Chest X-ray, PA view. Patient: 36 years old, sex F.
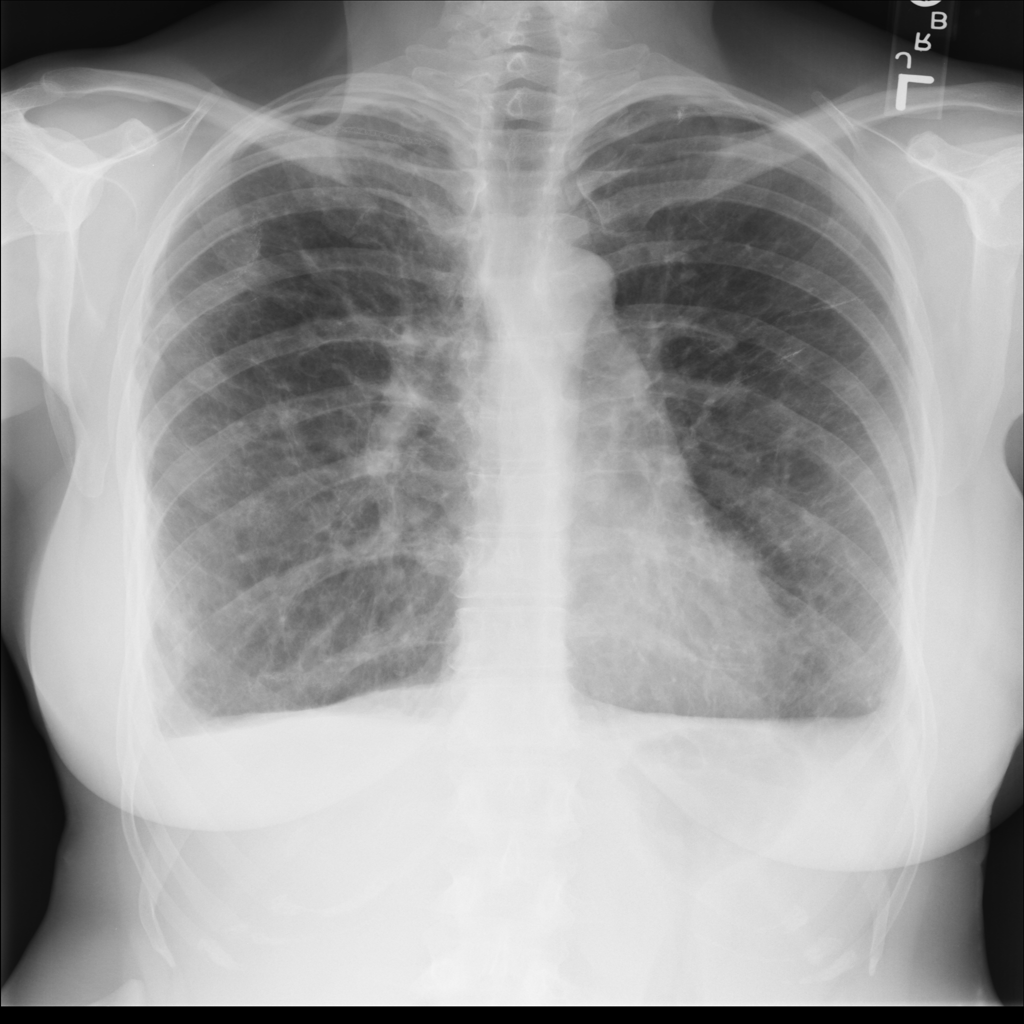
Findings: No Finding